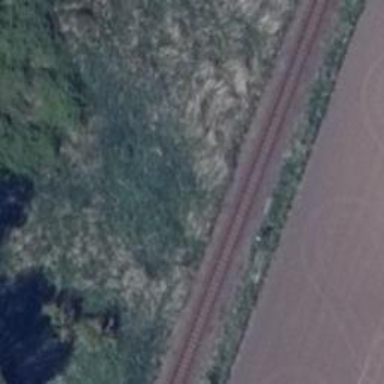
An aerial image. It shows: Railway signal.